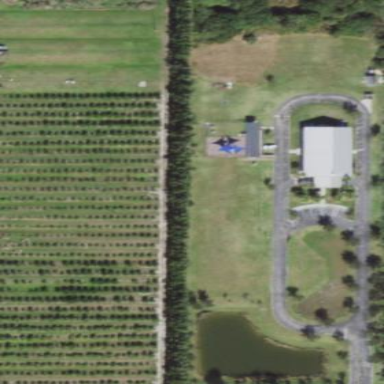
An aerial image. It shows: Orchard.